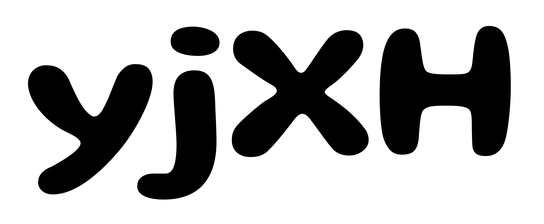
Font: Gluten_SemiBold